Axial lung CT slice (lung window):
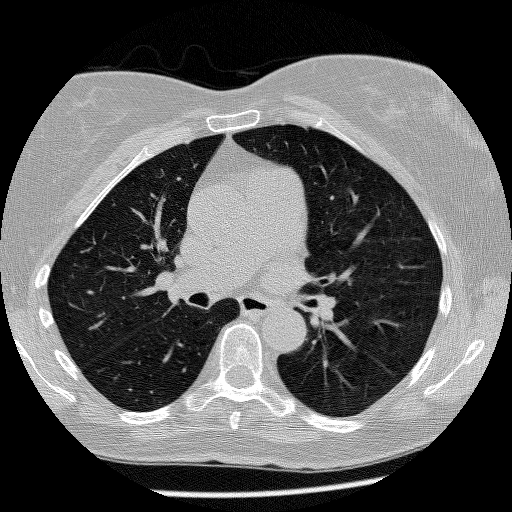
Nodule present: no